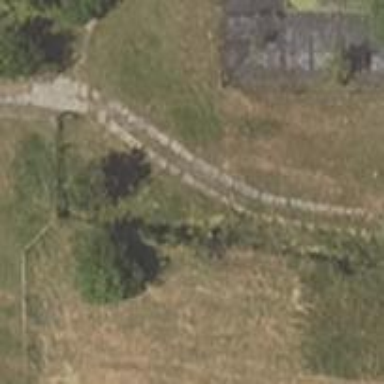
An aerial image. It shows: Track road with concrete lanes.